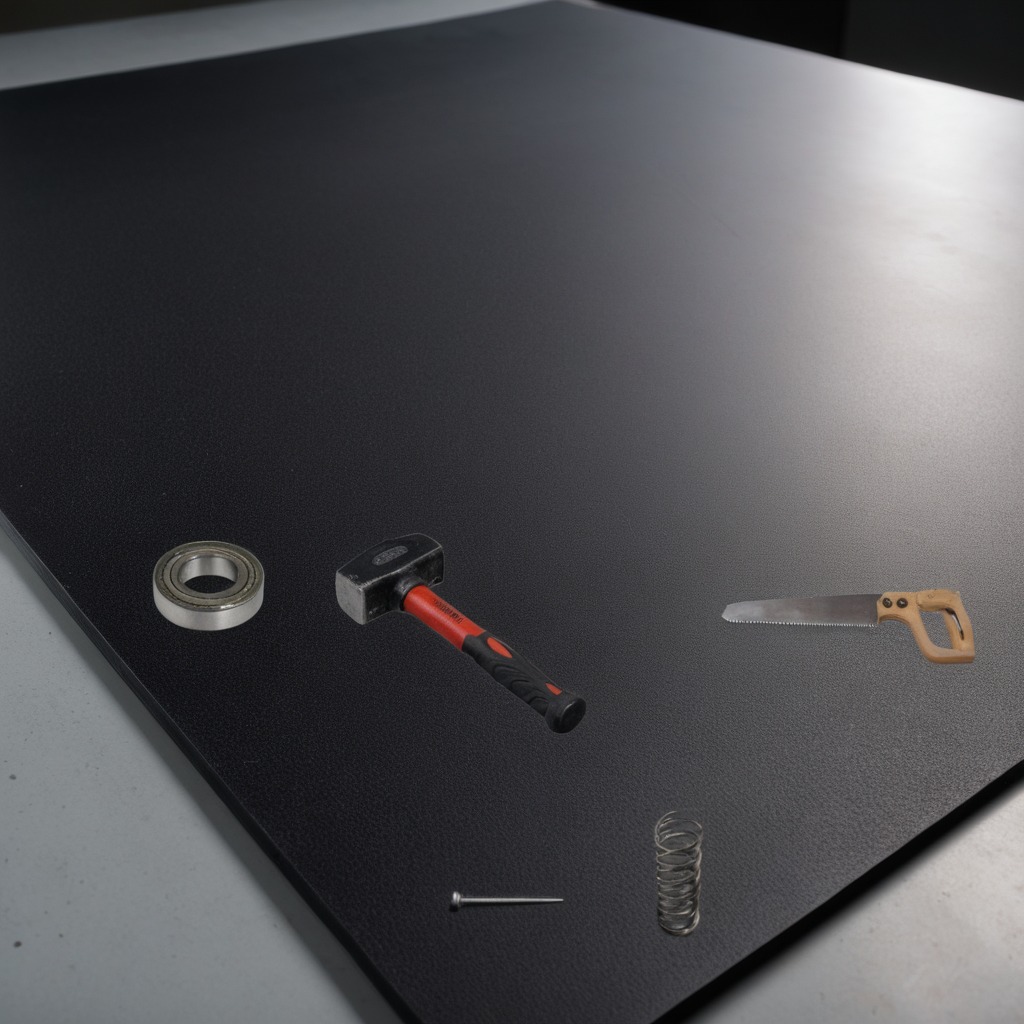
A metal ball bearing, a hammer, an iron nail, a coiled metal spring, and a handheld metal saw are lying on the clean granite tabletop.